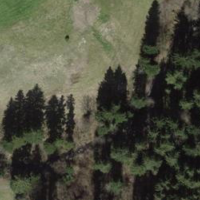
EUNIS habitat code: 43
Species observed at this site:
Lonicera acuminata